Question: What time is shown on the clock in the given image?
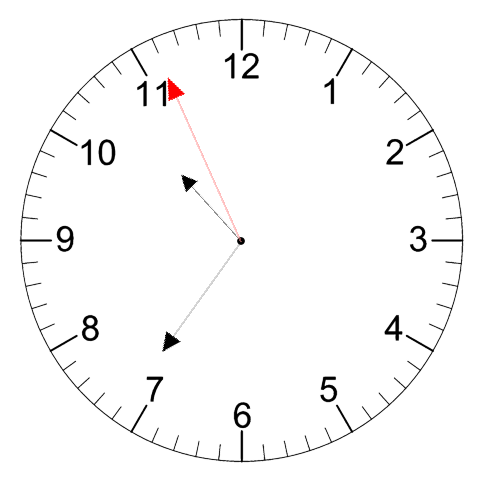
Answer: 10:35:56